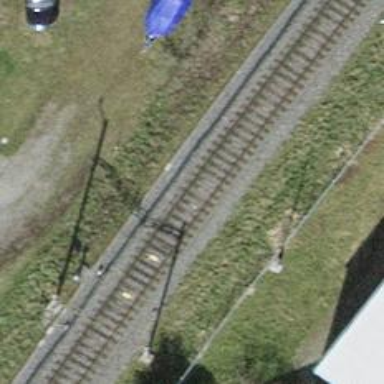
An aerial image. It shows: Single-track railway with electrified contact lines.